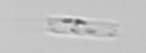
Label: Cerataulina_pelagica